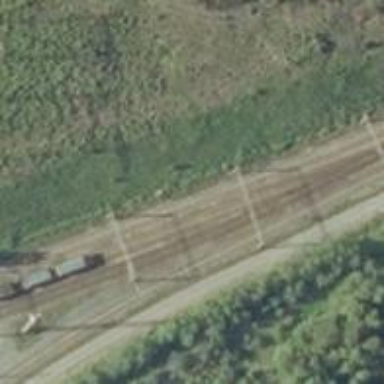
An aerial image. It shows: Rail yard with electrified contact lines for the trains.